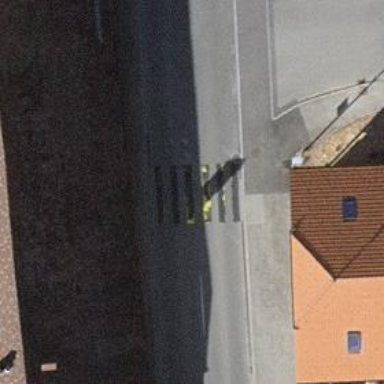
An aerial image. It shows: Uncontrolled zebra crossing on the road.